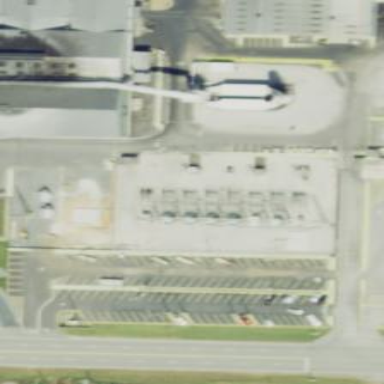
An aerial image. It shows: Industrial power substation enclosed by fence.